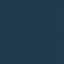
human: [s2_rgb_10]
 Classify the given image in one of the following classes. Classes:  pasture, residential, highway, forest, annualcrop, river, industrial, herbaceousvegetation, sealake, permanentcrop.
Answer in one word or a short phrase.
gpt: SeaLake